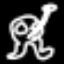
Label: frog